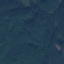
Land use / land cover class: Forest